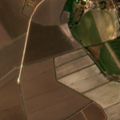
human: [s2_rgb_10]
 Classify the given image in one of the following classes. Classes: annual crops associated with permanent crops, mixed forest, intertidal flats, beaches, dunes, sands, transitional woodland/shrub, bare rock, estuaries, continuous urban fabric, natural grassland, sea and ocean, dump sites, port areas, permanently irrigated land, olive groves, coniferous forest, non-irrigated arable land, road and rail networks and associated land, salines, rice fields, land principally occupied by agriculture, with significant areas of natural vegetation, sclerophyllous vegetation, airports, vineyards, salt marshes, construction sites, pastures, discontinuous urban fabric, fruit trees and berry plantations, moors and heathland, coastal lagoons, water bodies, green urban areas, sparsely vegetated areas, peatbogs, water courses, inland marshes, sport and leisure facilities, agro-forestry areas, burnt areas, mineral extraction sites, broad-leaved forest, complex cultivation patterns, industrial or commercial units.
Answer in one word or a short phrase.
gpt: permanently irrigated land, rice fields, coniferous forest